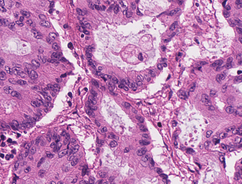
Tumor epithelial tissue: yes
Tumor-associated stroma tissue: yes
Normal tissue: no